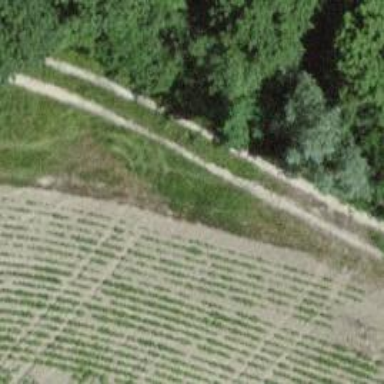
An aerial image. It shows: Unpaved track road with grade3 tracktype.